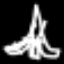
Label: The Eiffel Tower